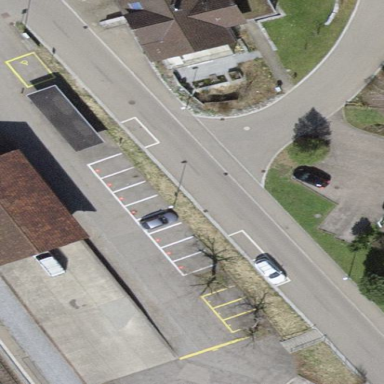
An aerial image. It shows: Parking area with asphalt surface designed for park and ride use.